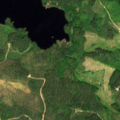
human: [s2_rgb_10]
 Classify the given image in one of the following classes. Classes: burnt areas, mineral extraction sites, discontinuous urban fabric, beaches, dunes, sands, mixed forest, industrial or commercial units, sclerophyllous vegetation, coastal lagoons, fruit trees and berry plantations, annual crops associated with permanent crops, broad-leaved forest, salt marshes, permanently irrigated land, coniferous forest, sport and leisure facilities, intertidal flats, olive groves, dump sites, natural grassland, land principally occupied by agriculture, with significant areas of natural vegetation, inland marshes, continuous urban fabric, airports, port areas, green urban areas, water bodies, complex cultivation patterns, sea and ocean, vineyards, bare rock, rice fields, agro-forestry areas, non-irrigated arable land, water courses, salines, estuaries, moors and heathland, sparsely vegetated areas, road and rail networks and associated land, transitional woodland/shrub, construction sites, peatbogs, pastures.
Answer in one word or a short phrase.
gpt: coniferous forest, mixed forest, water bodies